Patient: sex M, age 34
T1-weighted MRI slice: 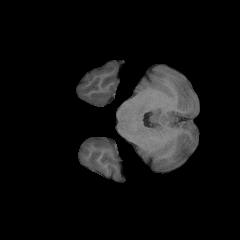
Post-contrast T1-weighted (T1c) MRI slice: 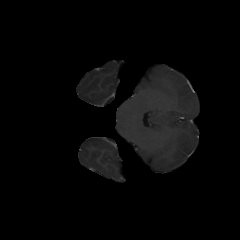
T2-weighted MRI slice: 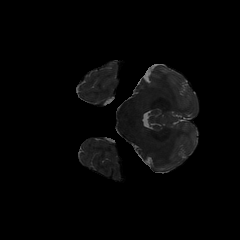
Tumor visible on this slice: no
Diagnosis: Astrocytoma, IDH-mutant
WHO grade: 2